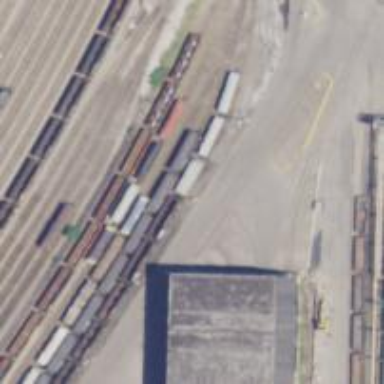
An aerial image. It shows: Rail spur service.